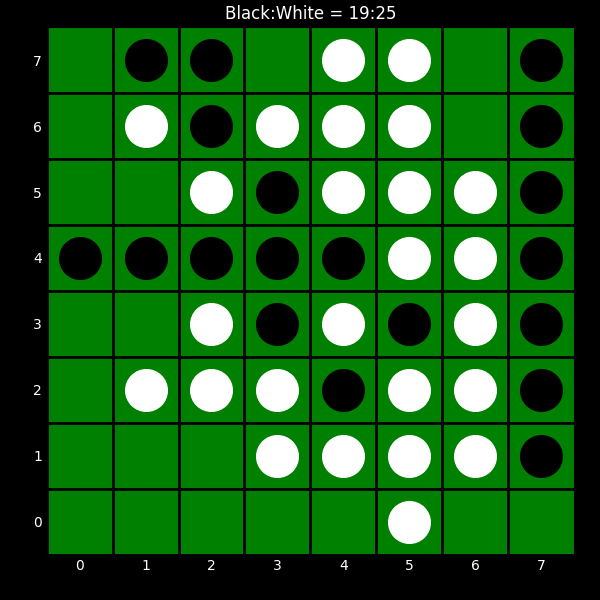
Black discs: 19
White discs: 25